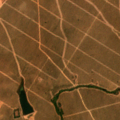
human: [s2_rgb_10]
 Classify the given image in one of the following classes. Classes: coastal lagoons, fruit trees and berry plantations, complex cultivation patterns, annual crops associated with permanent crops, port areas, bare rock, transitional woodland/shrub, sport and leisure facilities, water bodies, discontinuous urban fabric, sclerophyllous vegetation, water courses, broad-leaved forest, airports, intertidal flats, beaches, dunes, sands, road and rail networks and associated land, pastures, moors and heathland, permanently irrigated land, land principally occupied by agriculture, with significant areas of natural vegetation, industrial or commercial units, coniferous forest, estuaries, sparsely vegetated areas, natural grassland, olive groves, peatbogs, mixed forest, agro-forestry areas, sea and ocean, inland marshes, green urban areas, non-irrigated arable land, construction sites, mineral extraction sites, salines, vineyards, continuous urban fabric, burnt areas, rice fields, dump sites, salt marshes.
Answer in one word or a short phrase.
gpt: non-irrigated arable land, olive groves